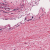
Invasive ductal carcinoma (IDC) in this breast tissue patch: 0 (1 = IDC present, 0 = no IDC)